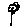
Label: flower